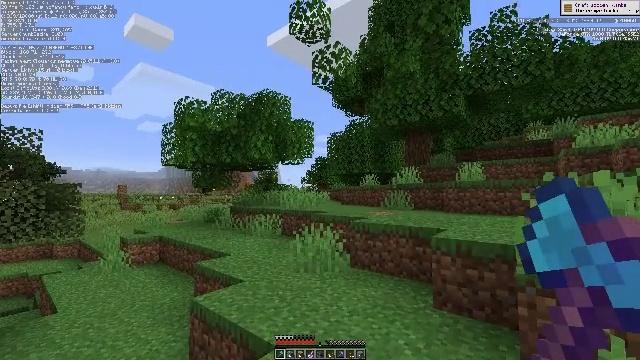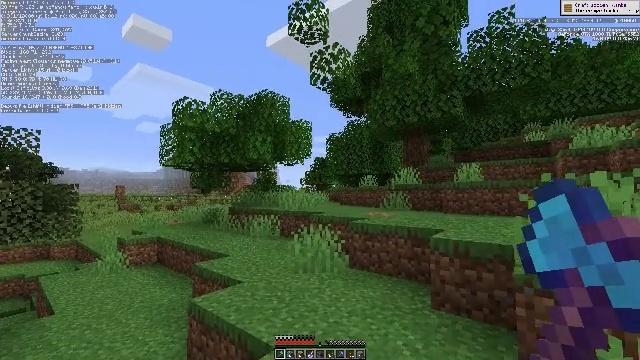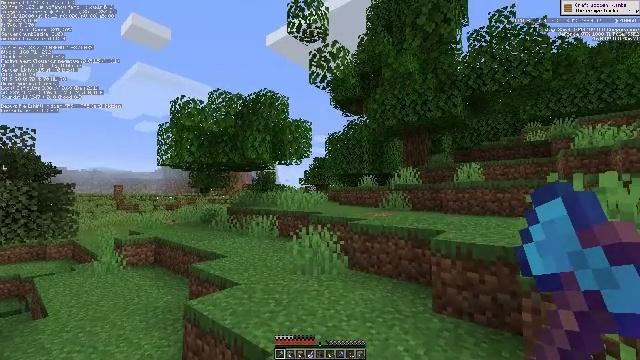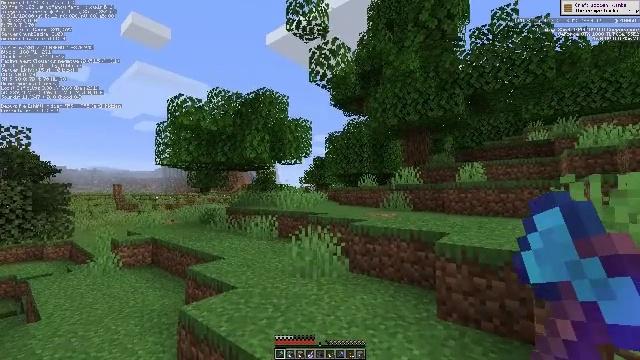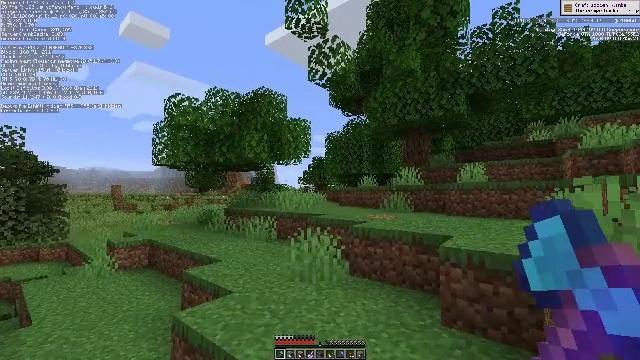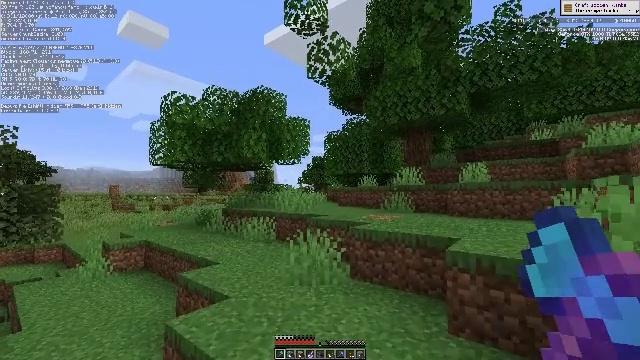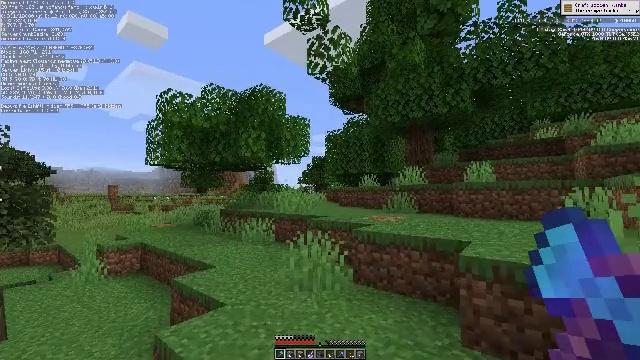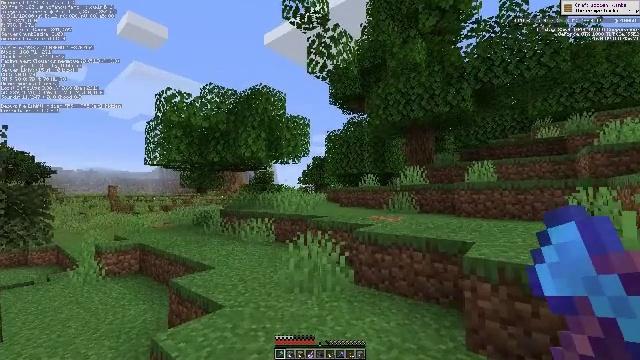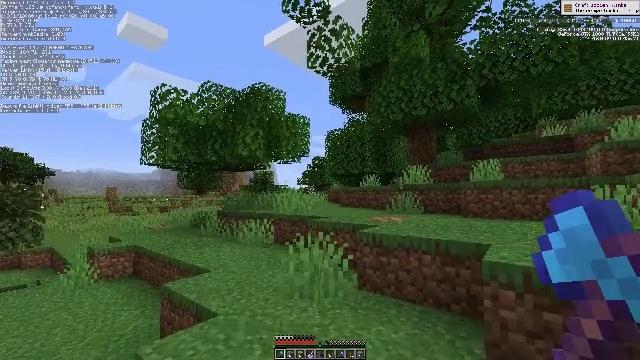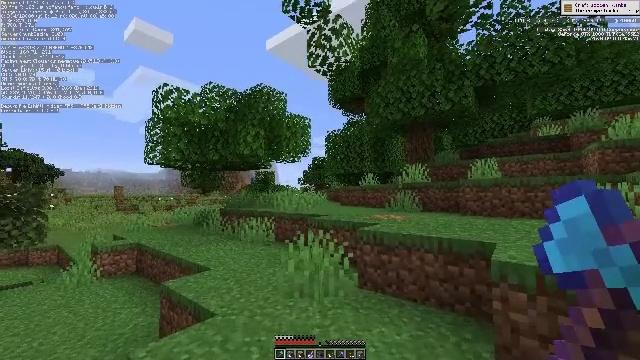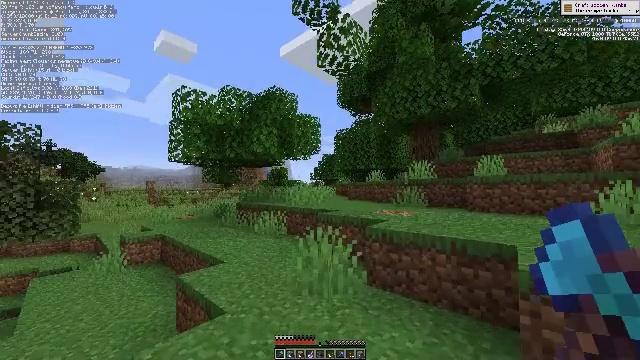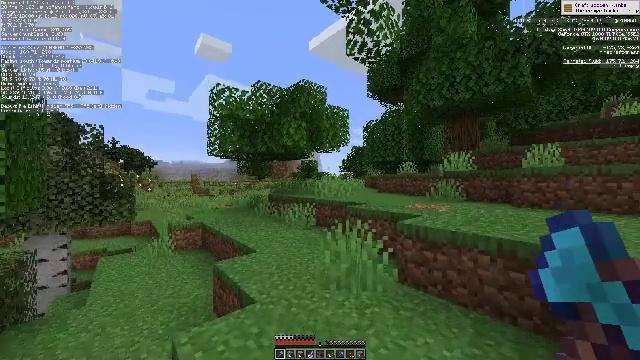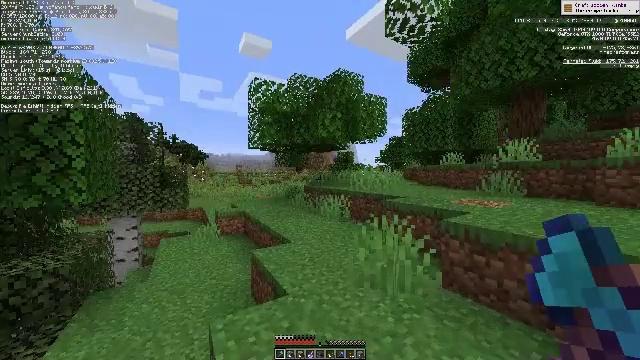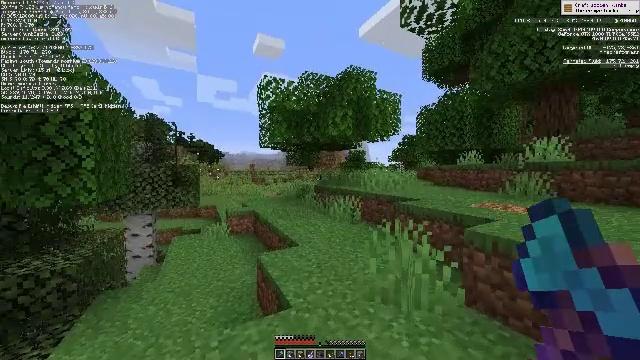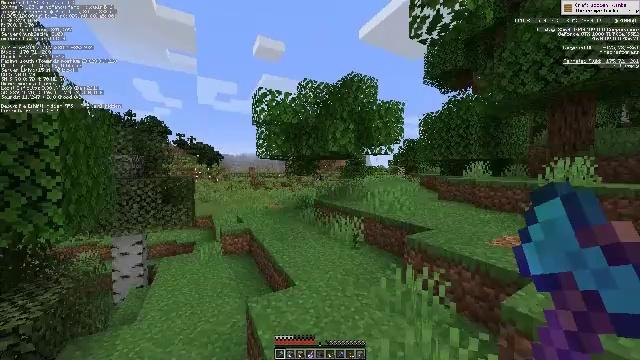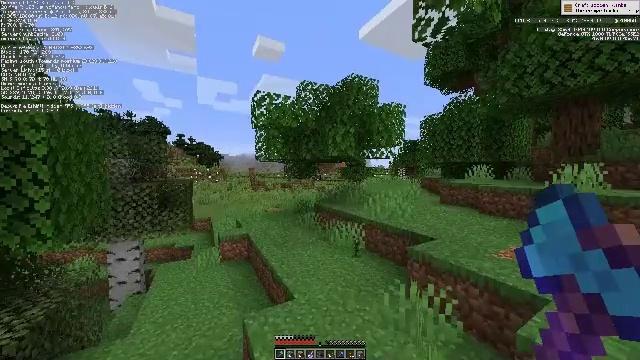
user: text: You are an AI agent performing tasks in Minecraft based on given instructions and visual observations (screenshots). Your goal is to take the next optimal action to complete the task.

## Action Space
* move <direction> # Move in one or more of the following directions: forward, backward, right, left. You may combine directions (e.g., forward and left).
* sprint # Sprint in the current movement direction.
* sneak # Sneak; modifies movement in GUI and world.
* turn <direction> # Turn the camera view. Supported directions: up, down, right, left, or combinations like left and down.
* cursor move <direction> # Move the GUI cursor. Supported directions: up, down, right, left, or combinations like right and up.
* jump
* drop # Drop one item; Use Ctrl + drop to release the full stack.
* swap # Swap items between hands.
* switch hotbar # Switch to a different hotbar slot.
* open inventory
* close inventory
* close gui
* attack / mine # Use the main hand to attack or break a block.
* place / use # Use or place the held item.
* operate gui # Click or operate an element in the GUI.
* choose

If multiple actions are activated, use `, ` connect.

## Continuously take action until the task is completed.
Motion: motion action
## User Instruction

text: Collect some oak leaves.
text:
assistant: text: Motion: no_op
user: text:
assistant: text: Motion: move forward
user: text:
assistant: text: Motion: move forward
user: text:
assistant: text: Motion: move forward
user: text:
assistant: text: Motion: move forward
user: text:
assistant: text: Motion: move forward
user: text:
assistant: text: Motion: move forward
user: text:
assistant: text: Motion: move forward, sprint
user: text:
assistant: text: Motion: move forward, sprint
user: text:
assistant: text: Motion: move forward, turn left
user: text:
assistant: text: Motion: move forward, turn left and down
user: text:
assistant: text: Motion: move forward, turn left and down
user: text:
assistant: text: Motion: move forward, turn left, jump
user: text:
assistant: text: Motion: move forward, jump
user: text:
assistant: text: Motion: move forward, jump
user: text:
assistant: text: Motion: move forward, jump
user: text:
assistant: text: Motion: move forward, jump
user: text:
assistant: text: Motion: move forward
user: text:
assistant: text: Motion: move forward
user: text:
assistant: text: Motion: move forward
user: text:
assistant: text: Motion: move forward
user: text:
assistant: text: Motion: move forward
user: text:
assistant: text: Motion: move forward
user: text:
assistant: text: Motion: move forward
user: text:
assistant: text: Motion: move forward
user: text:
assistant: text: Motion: move forward
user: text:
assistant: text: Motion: move forward
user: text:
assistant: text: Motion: move forward
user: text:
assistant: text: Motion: move forward
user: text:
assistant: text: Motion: move forward, turn left